Interaction volume radius: 10 \u00c5
Interaction volume height: 10 \u00c5
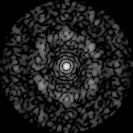
Disorder parameter: 0.6736